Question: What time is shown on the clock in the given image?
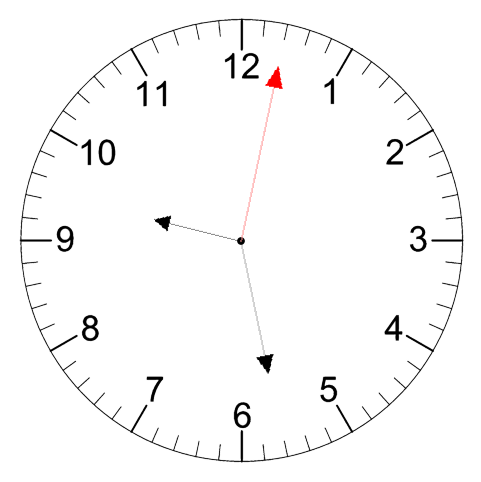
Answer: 09:28:02